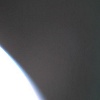
Label: space